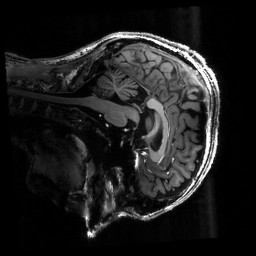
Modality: T1w
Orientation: sagittal
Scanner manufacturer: siemens
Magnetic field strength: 6.98 T
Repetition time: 2.3 s
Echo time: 0.00273 s